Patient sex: F
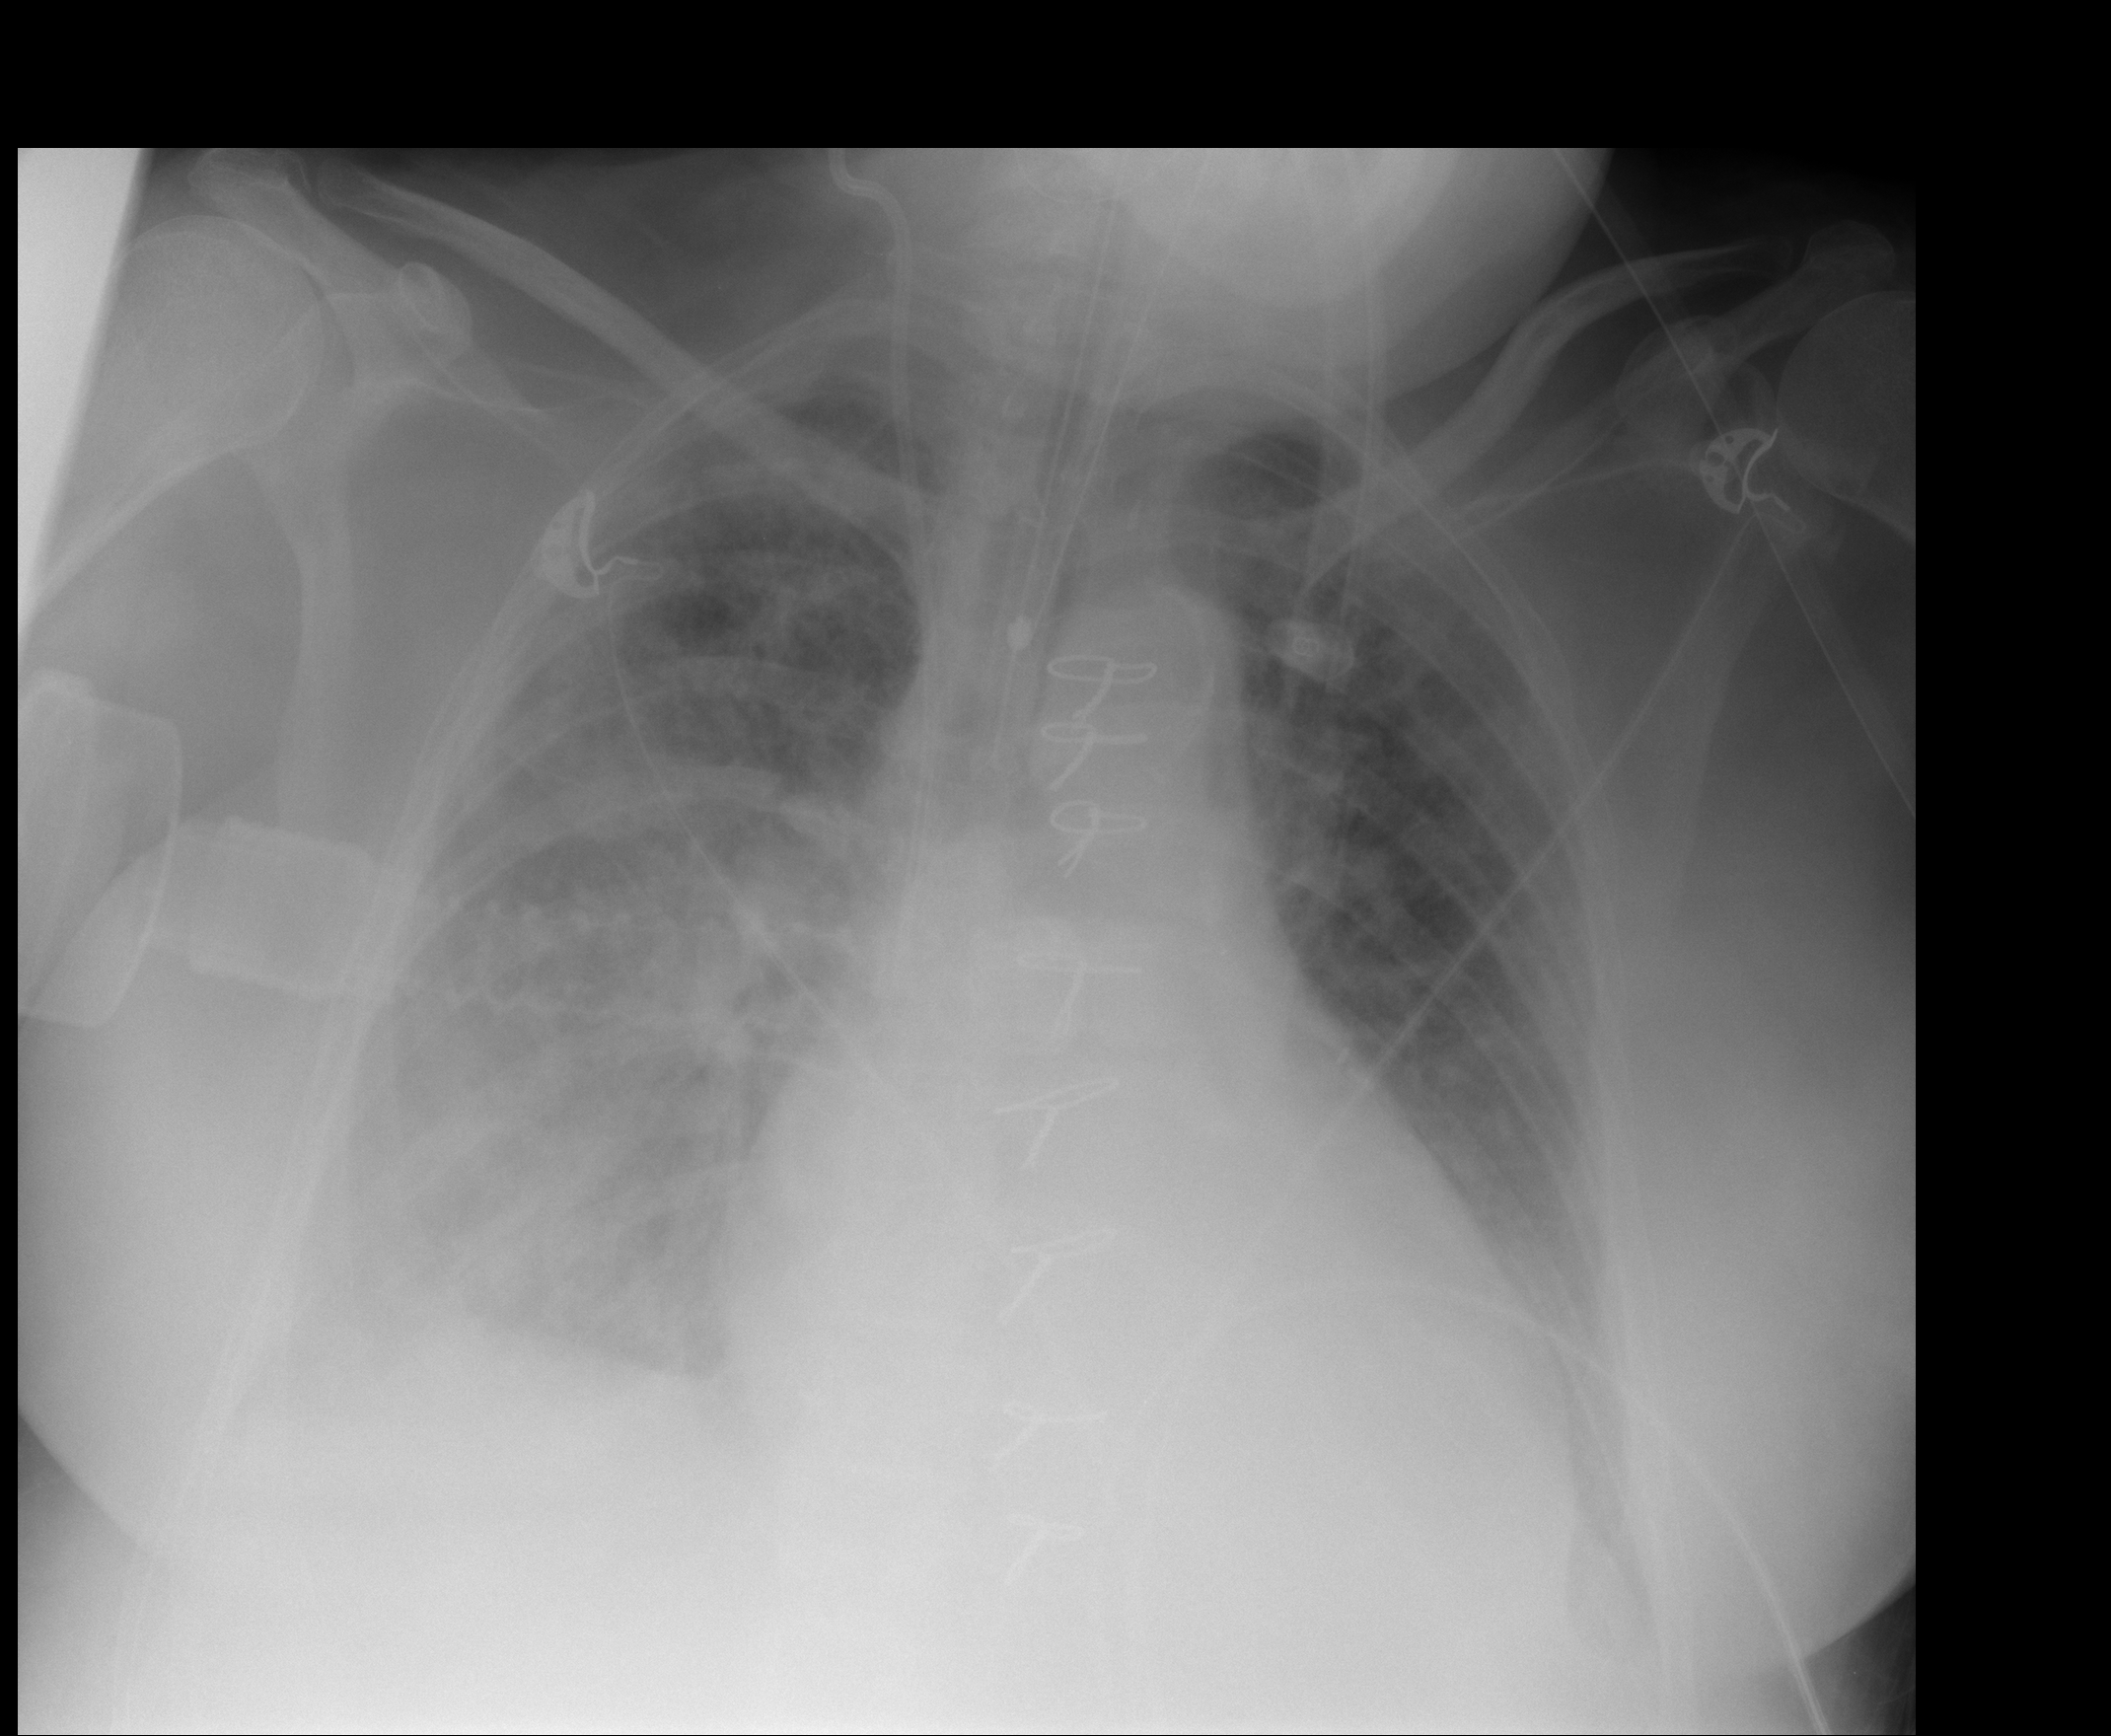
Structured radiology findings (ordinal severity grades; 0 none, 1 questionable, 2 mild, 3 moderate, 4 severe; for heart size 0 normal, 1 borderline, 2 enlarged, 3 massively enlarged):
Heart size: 1
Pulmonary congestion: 2
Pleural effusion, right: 3
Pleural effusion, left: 2
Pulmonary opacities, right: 3
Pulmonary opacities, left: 2
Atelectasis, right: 3
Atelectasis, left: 2